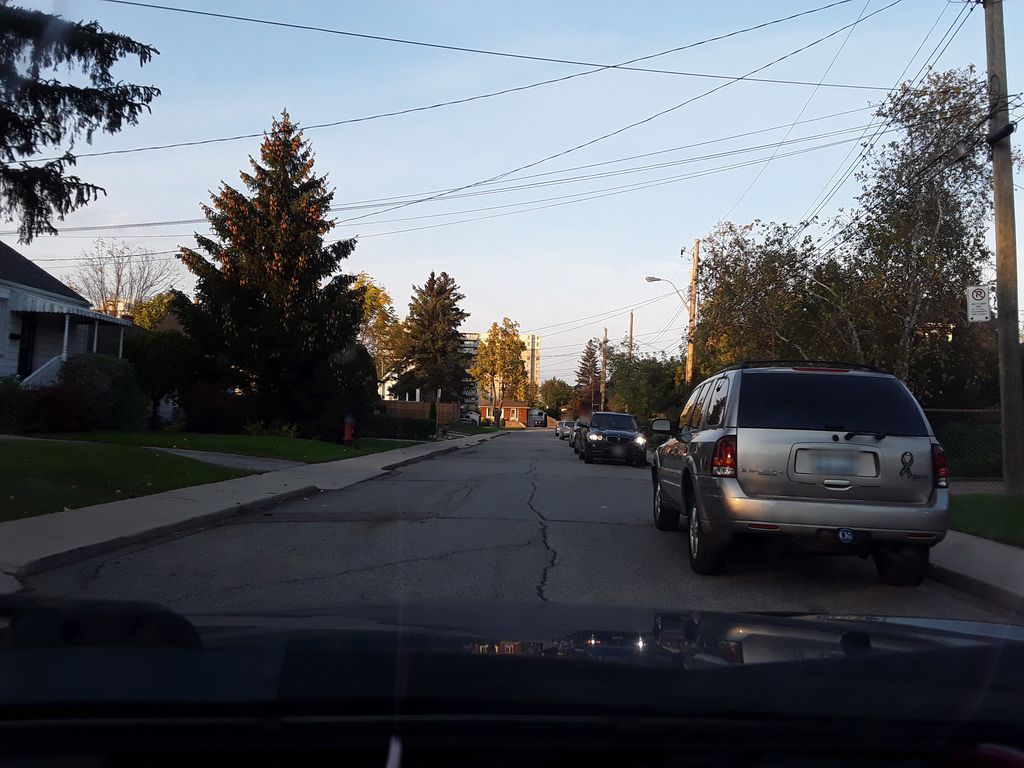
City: hamilton